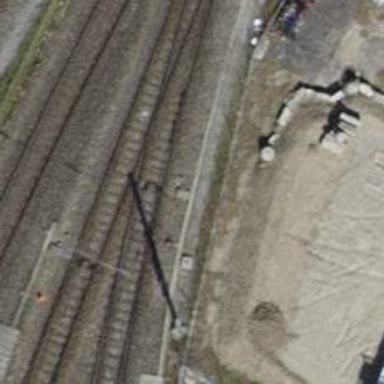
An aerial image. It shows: Yard with single rail track. The railway track is electrified with contact line for service purposes.